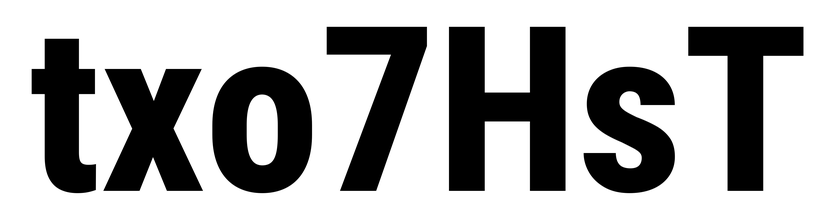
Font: Roboto_Condensed_ExtraBold